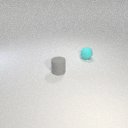
small cyan rubber sphere behind small gray rubber cylinder